下列四个三角形，与左图中的三角形相似的是（\quad\quad）

figure1

\vspace{1em}

A．

figure2

\quad\quad
B．

figure3

\vspace{1em}

C．

figure4

\quad\quad
D．

figure5

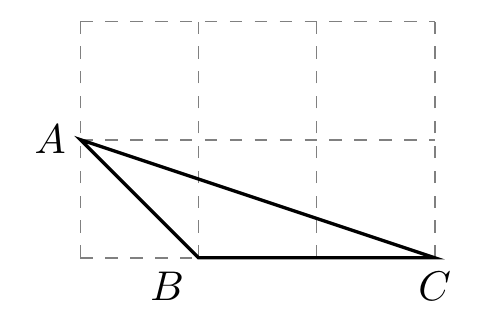
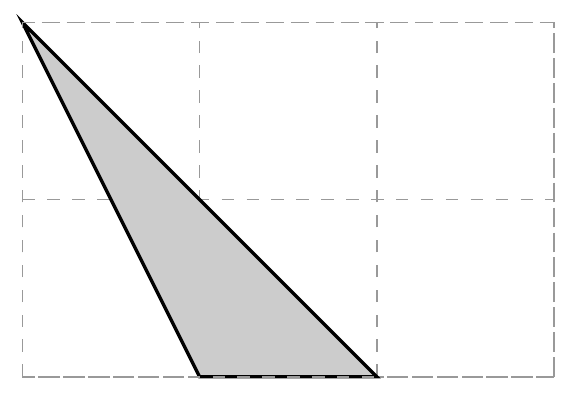
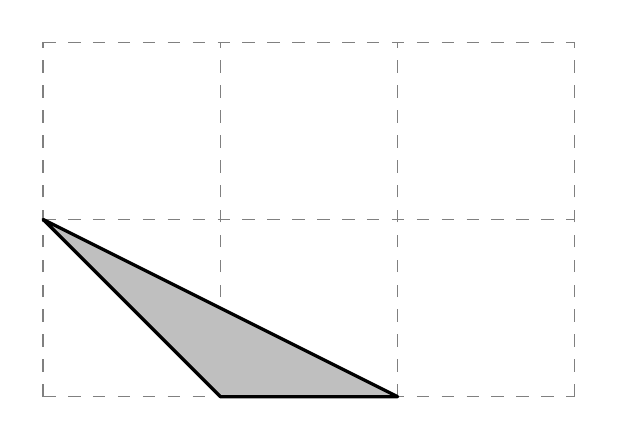
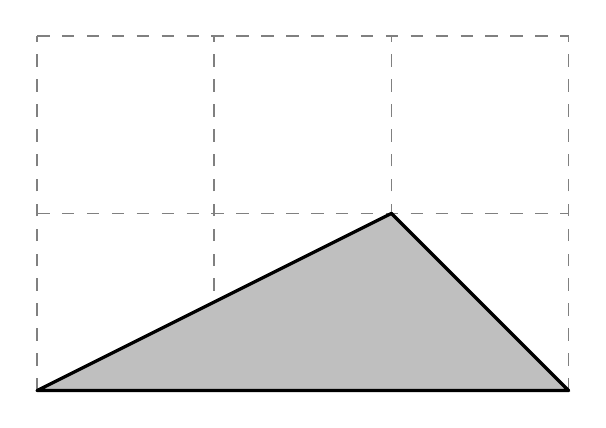
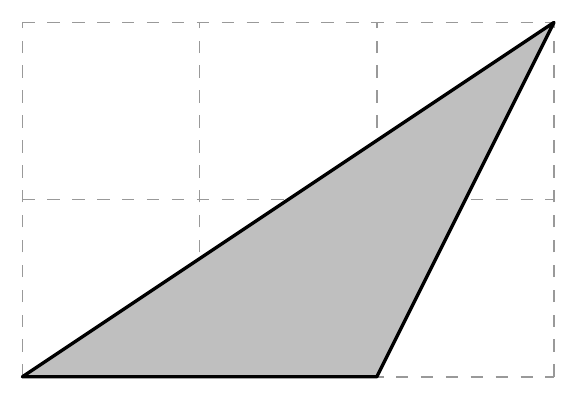
【解答】
【答案】B

【分析】 本题考查了相似三角形的判断, 熟练掌握基本性质是解题关键.

通过勾股定理算出已知图形三条边的长度, 然后算出三边之比, 再逐一算出选项的三边之比是否和题干图形的比一样, 再进行判断即可.

【详解】 解: 通过勾股定理可得到已经图形的三条边分别为 $\sqrt{1^2 + 1^2} = \sqrt{2}$, $2$, $\sqrt{1^2 + 3^2} = \sqrt{10}$, 所以三边之比为 $\sqrt{2} : 2 : \sqrt{10} = 1 : \sqrt{2} : \sqrt{5}$

A、通过勾股定理可得到图形的三条边分别为 $\sqrt{1^2 + 2^2} = \sqrt{5}$, $1$, $\sqrt{2^2 + 2^2} = 2\sqrt{2}$, 所以三边之比为 $1 : \sqrt{5} : 2\sqrt{2}$, 与已知图形之比不一样, 故不符合题意;

B、通过勾股定理可得到图形的三条边分别为 $\sqrt{1^2 + 1^2} = \sqrt{2}$, $1$, $\sqrt{1^2 + 2^2} = \sqrt{5}$, 所以三边之比为 $1 : \sqrt{2} : \sqrt{5}$, 与已知图形之比一样, 故两个三角形相似, 故符合题意;

C、通过勾股定理可得到图形的三条边分别为 $\sqrt{1^2 + 1^2} = \sqrt{2}$, $3$, $\sqrt{1^2 + 2^2} = \sqrt{5}$, 所以三边之比为 $\sqrt{2} : \sqrt{5} : 3$, 与已知图形之比不一样, 故不符合题意;

D、通过勾股定理可得到图形的三条边分别为 $\sqrt{1^2 + 2^2} = \sqrt{5}$, $2$, $\sqrt{1^2 + 3^2} = \sqrt{10}$, 所以三边之比为 $2 : \sqrt{5} : \sqrt{10}$, 与已知图形之比不一样, 故不符合题意;

故选: B .